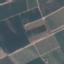
Land use / land cover class: PermanentCrop